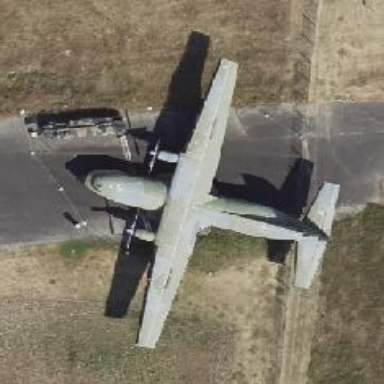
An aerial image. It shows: Aircraft with historical significance.